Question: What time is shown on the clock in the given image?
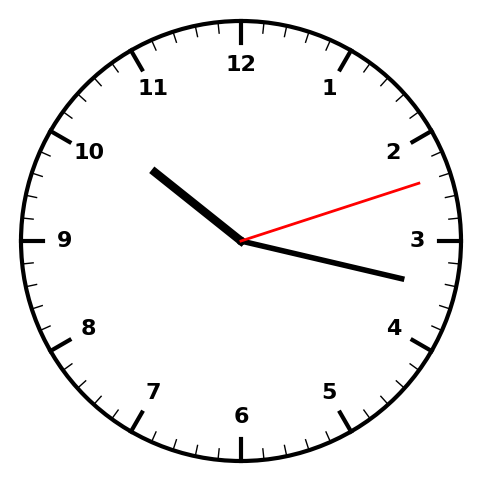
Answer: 10:17:12